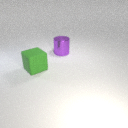
large green rubber cube in front of large purple metal cylinder